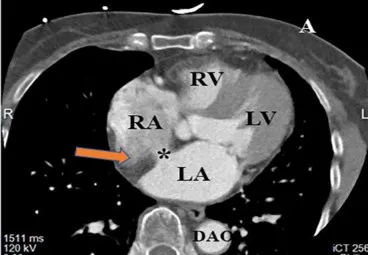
CCTA evaluating the LASH with ASD from different perspectives. (A) MPR image of CCTA found the loss of echogenicity between the left atrium and the right atrium.
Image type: radiology (ct)